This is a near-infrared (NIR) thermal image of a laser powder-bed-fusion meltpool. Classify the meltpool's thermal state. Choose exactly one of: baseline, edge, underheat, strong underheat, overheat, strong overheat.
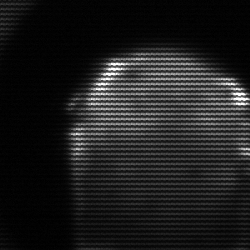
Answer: edge